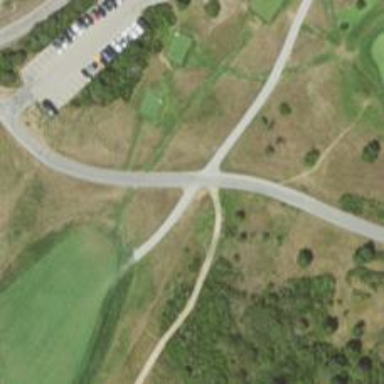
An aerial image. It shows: Path for both road and golf.